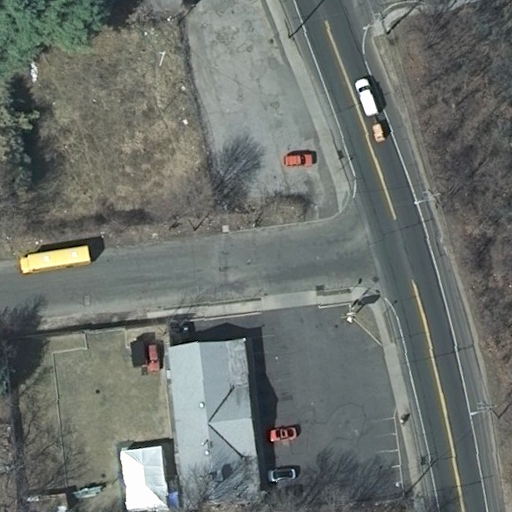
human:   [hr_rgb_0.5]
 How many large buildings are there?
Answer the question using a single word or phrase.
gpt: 1

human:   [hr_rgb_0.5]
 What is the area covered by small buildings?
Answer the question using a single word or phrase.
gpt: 0m2

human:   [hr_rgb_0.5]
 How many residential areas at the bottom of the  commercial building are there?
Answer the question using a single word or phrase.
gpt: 0

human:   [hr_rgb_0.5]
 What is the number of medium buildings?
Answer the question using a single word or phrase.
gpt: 0

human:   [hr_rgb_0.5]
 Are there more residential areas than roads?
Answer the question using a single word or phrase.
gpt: no

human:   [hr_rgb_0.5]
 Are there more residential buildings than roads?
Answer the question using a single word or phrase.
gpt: no

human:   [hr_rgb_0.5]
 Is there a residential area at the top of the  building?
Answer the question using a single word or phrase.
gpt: no

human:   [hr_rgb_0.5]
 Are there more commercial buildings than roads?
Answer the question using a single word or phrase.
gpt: no

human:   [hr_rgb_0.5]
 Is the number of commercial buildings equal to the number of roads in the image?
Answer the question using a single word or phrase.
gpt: no

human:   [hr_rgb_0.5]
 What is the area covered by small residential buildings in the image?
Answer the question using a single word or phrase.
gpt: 0m2

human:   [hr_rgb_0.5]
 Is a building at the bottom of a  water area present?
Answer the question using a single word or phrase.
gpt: no

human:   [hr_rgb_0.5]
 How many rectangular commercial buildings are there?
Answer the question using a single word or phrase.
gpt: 0

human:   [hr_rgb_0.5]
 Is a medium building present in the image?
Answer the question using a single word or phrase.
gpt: no

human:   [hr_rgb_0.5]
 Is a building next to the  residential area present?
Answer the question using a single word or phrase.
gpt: yes

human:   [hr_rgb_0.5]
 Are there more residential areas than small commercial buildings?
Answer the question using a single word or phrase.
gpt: yes

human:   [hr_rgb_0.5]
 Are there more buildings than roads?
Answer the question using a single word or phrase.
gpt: no

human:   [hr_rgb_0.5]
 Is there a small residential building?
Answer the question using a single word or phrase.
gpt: no

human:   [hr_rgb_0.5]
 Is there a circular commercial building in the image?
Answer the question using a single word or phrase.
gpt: no

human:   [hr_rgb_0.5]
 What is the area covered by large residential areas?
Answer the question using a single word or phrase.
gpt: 10611m2

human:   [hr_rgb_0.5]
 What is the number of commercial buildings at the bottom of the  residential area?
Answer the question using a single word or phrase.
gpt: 1

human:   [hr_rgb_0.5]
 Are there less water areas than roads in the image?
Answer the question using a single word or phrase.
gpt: yes

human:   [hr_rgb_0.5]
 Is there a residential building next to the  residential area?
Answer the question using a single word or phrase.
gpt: no

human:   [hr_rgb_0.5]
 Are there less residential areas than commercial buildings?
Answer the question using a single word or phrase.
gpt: no

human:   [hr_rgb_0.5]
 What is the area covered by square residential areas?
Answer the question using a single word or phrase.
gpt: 0m2

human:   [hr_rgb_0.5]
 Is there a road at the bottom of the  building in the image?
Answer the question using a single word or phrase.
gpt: no

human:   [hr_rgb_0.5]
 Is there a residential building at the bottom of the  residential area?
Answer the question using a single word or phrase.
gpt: no

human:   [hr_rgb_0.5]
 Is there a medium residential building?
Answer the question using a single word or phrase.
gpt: no

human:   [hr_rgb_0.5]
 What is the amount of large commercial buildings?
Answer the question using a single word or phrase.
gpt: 1

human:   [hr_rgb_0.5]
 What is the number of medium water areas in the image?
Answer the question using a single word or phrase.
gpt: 0

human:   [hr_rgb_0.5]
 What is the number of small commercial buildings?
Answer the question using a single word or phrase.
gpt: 0

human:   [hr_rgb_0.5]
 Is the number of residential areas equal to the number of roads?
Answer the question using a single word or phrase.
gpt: no

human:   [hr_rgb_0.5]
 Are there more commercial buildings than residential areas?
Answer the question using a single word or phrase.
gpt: no

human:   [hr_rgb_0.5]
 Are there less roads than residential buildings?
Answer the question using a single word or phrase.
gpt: no

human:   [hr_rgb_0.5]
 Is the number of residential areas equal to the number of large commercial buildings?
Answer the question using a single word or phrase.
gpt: yes

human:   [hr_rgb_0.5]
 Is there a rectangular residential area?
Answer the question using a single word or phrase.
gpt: yes

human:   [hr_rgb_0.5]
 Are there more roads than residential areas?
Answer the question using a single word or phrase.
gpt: yes